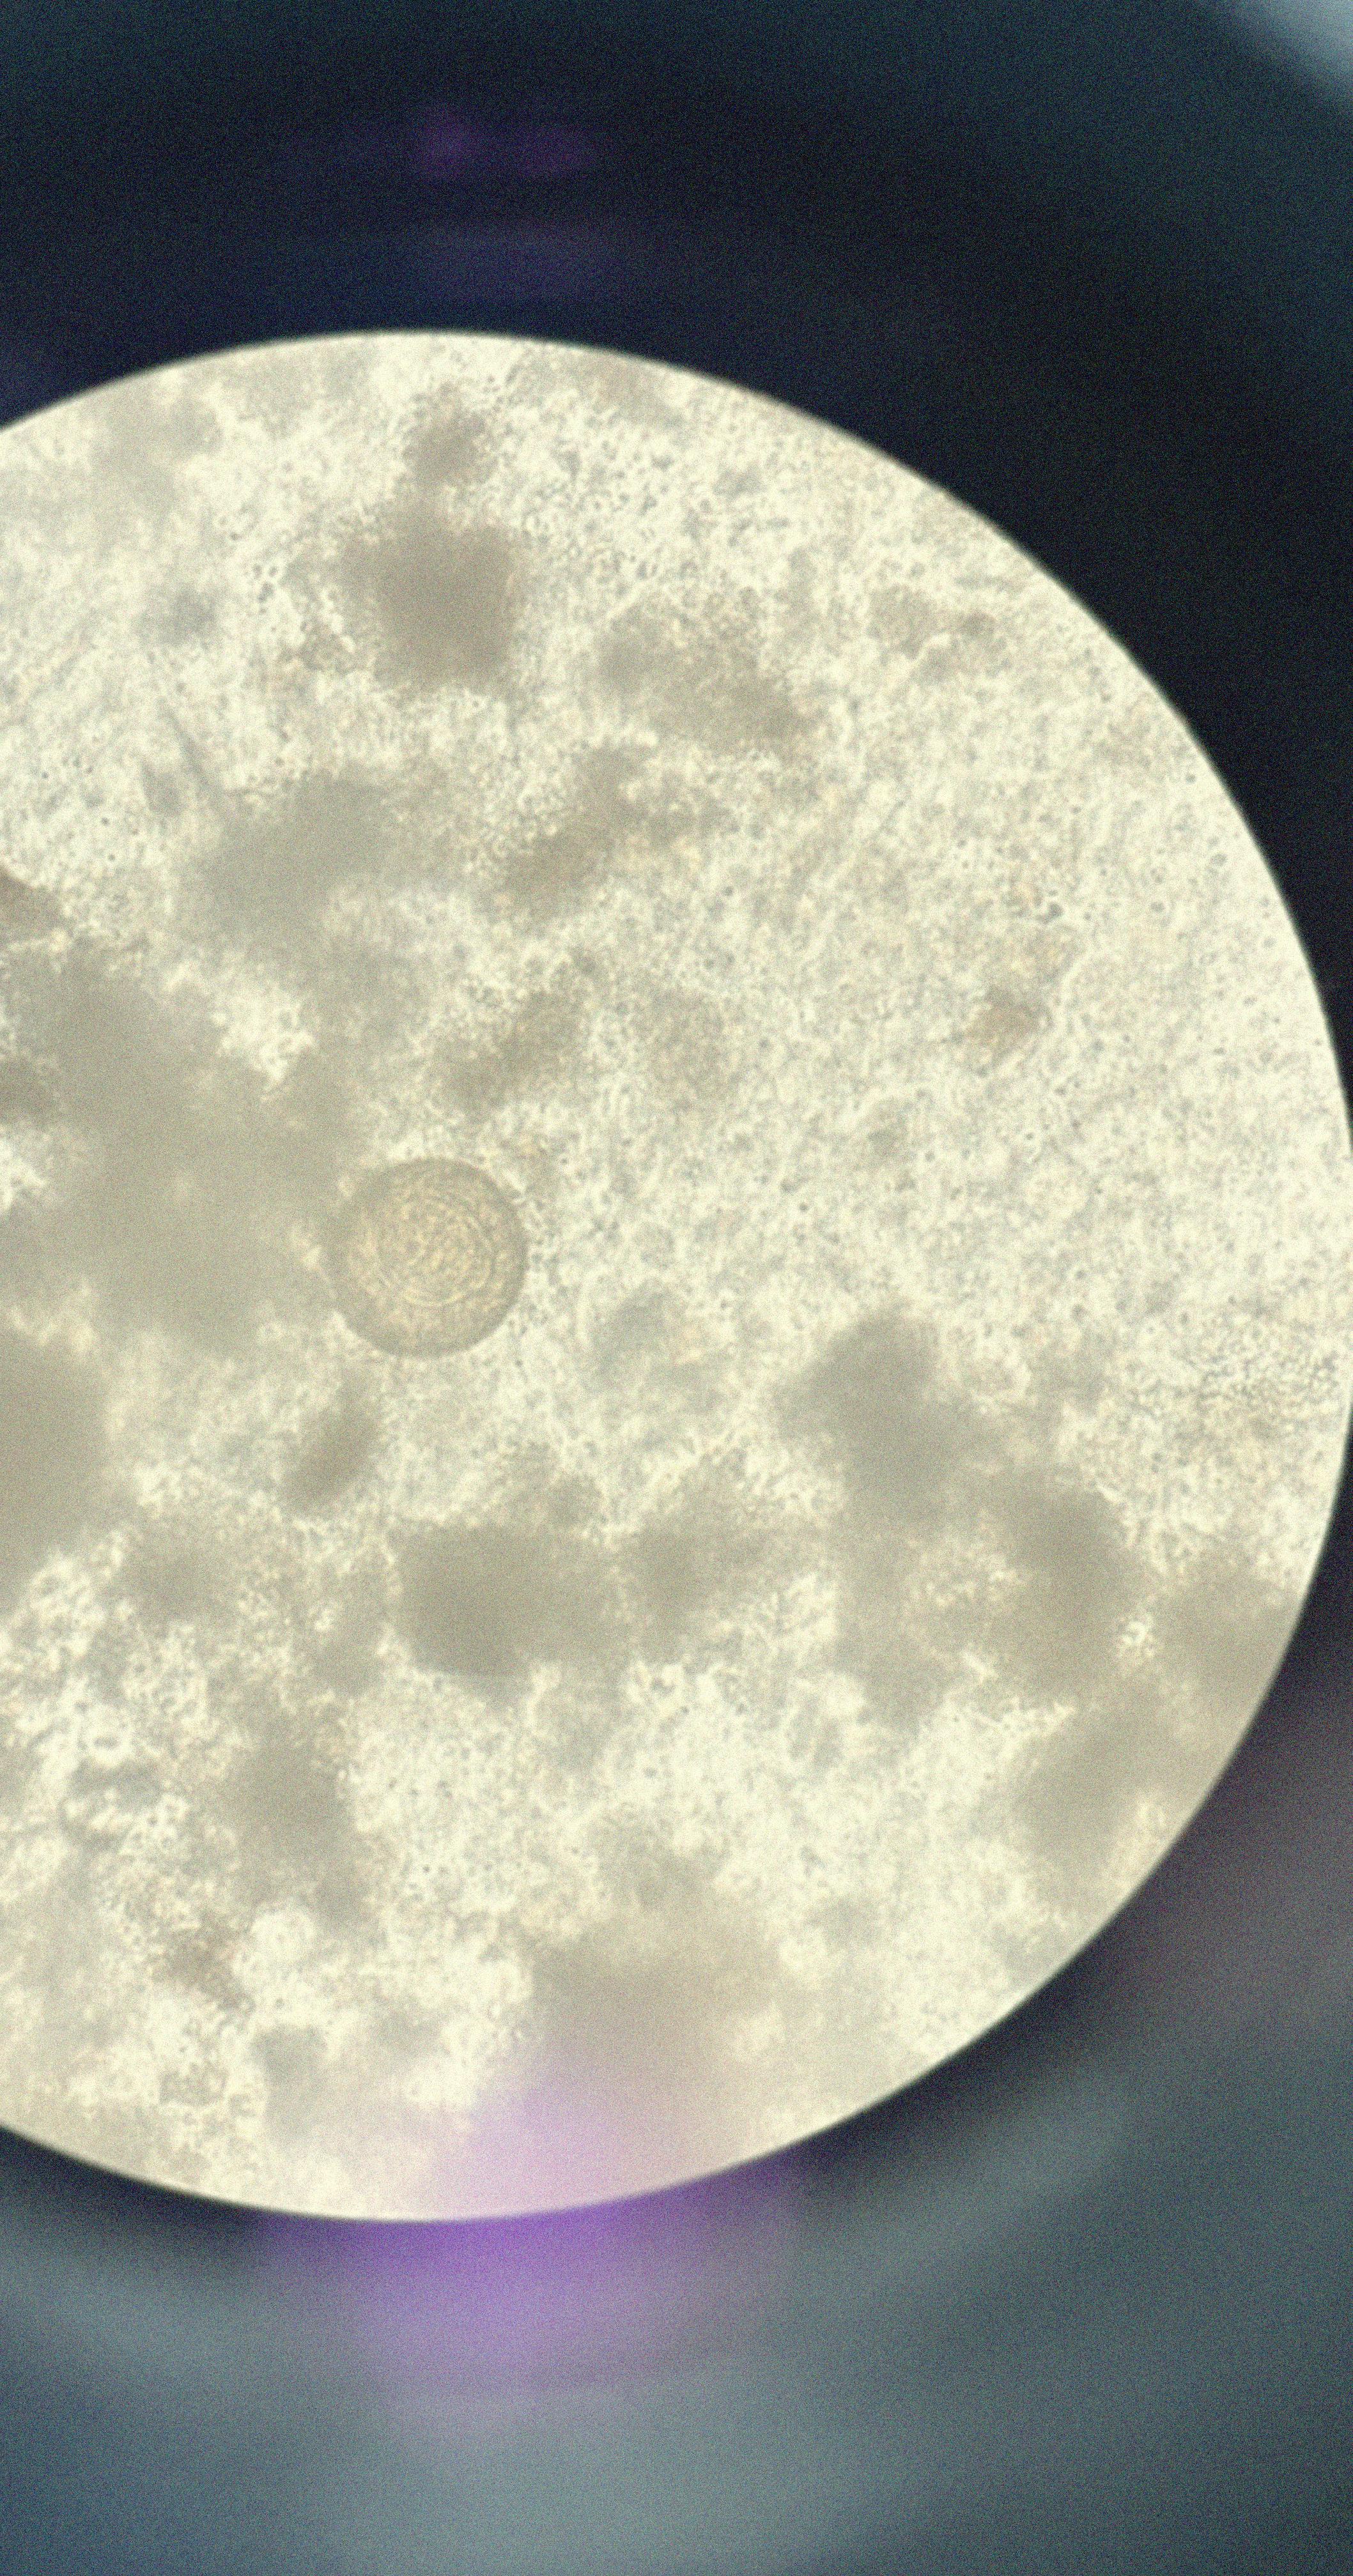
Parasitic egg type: Hymenolepis diminuta